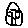
Label: house